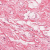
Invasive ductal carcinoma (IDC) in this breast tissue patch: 0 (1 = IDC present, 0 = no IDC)